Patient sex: F
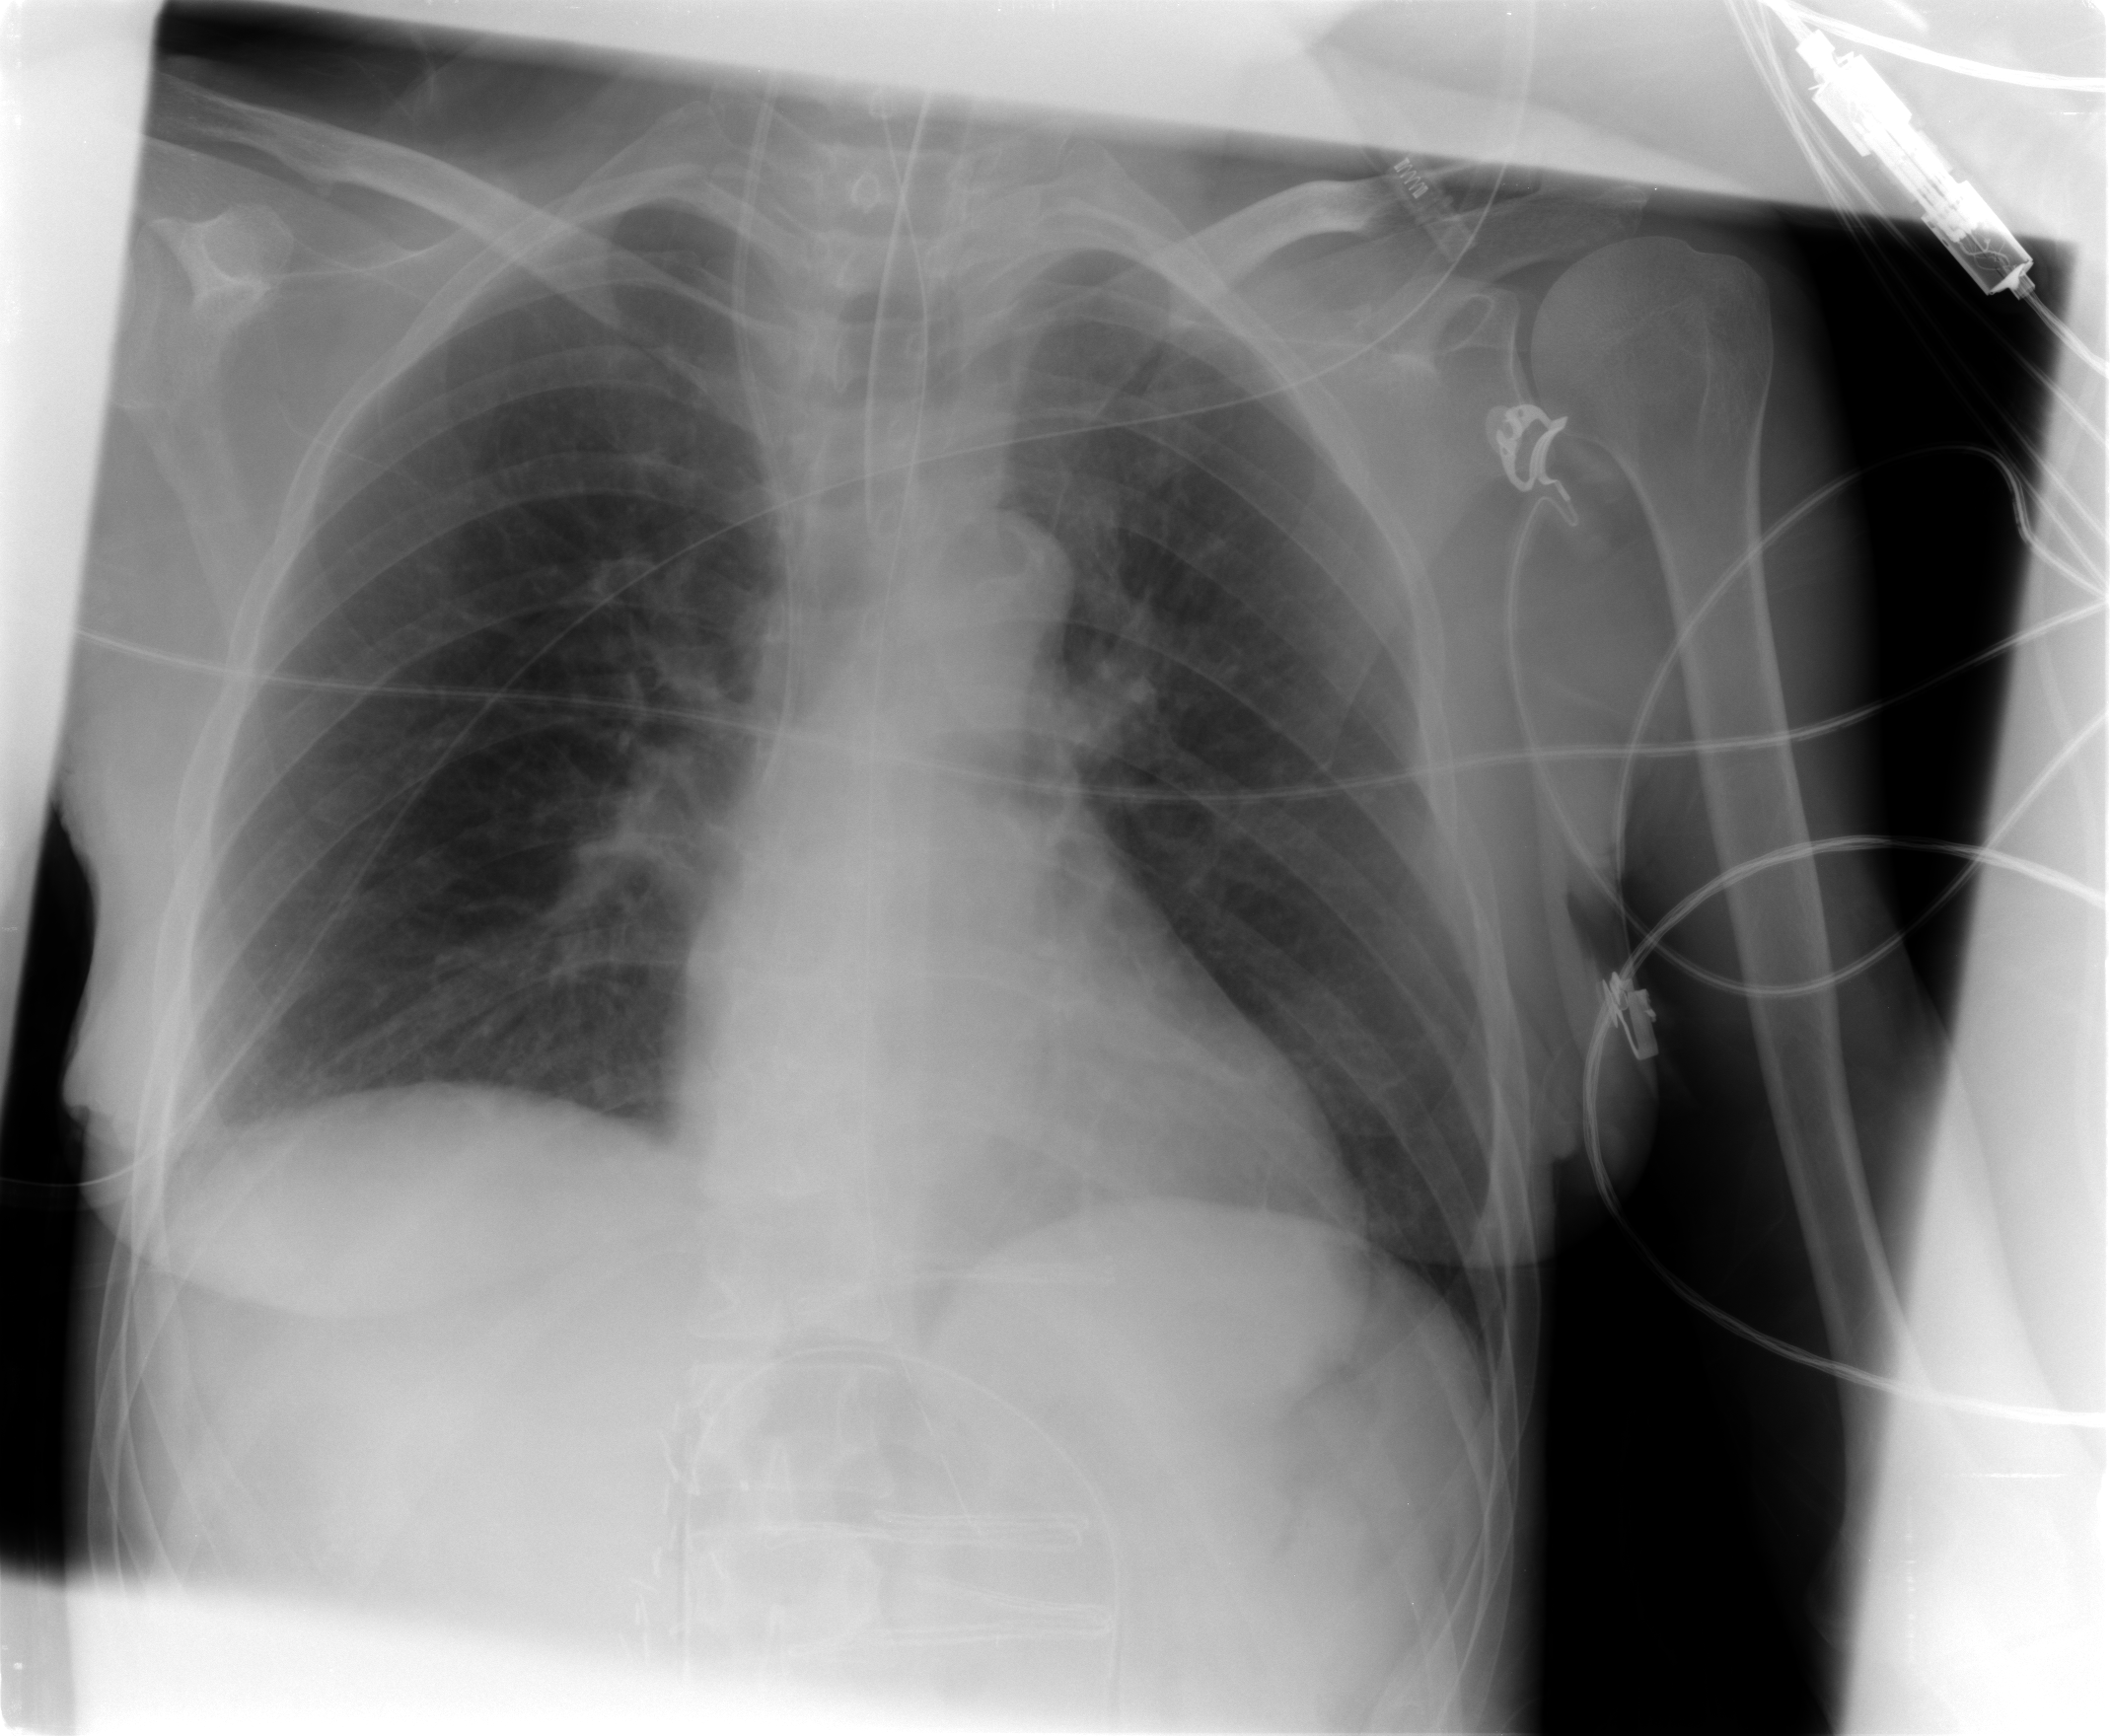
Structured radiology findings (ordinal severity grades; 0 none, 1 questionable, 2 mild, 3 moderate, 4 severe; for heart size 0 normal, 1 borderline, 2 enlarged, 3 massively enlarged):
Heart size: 0
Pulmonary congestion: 0
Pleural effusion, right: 1
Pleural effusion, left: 0
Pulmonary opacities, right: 0
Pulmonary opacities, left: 0
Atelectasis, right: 0
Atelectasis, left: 0